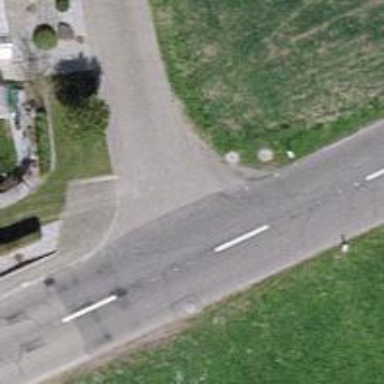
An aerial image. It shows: Tertiary road.